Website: ulta-beauty
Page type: customer-info-address
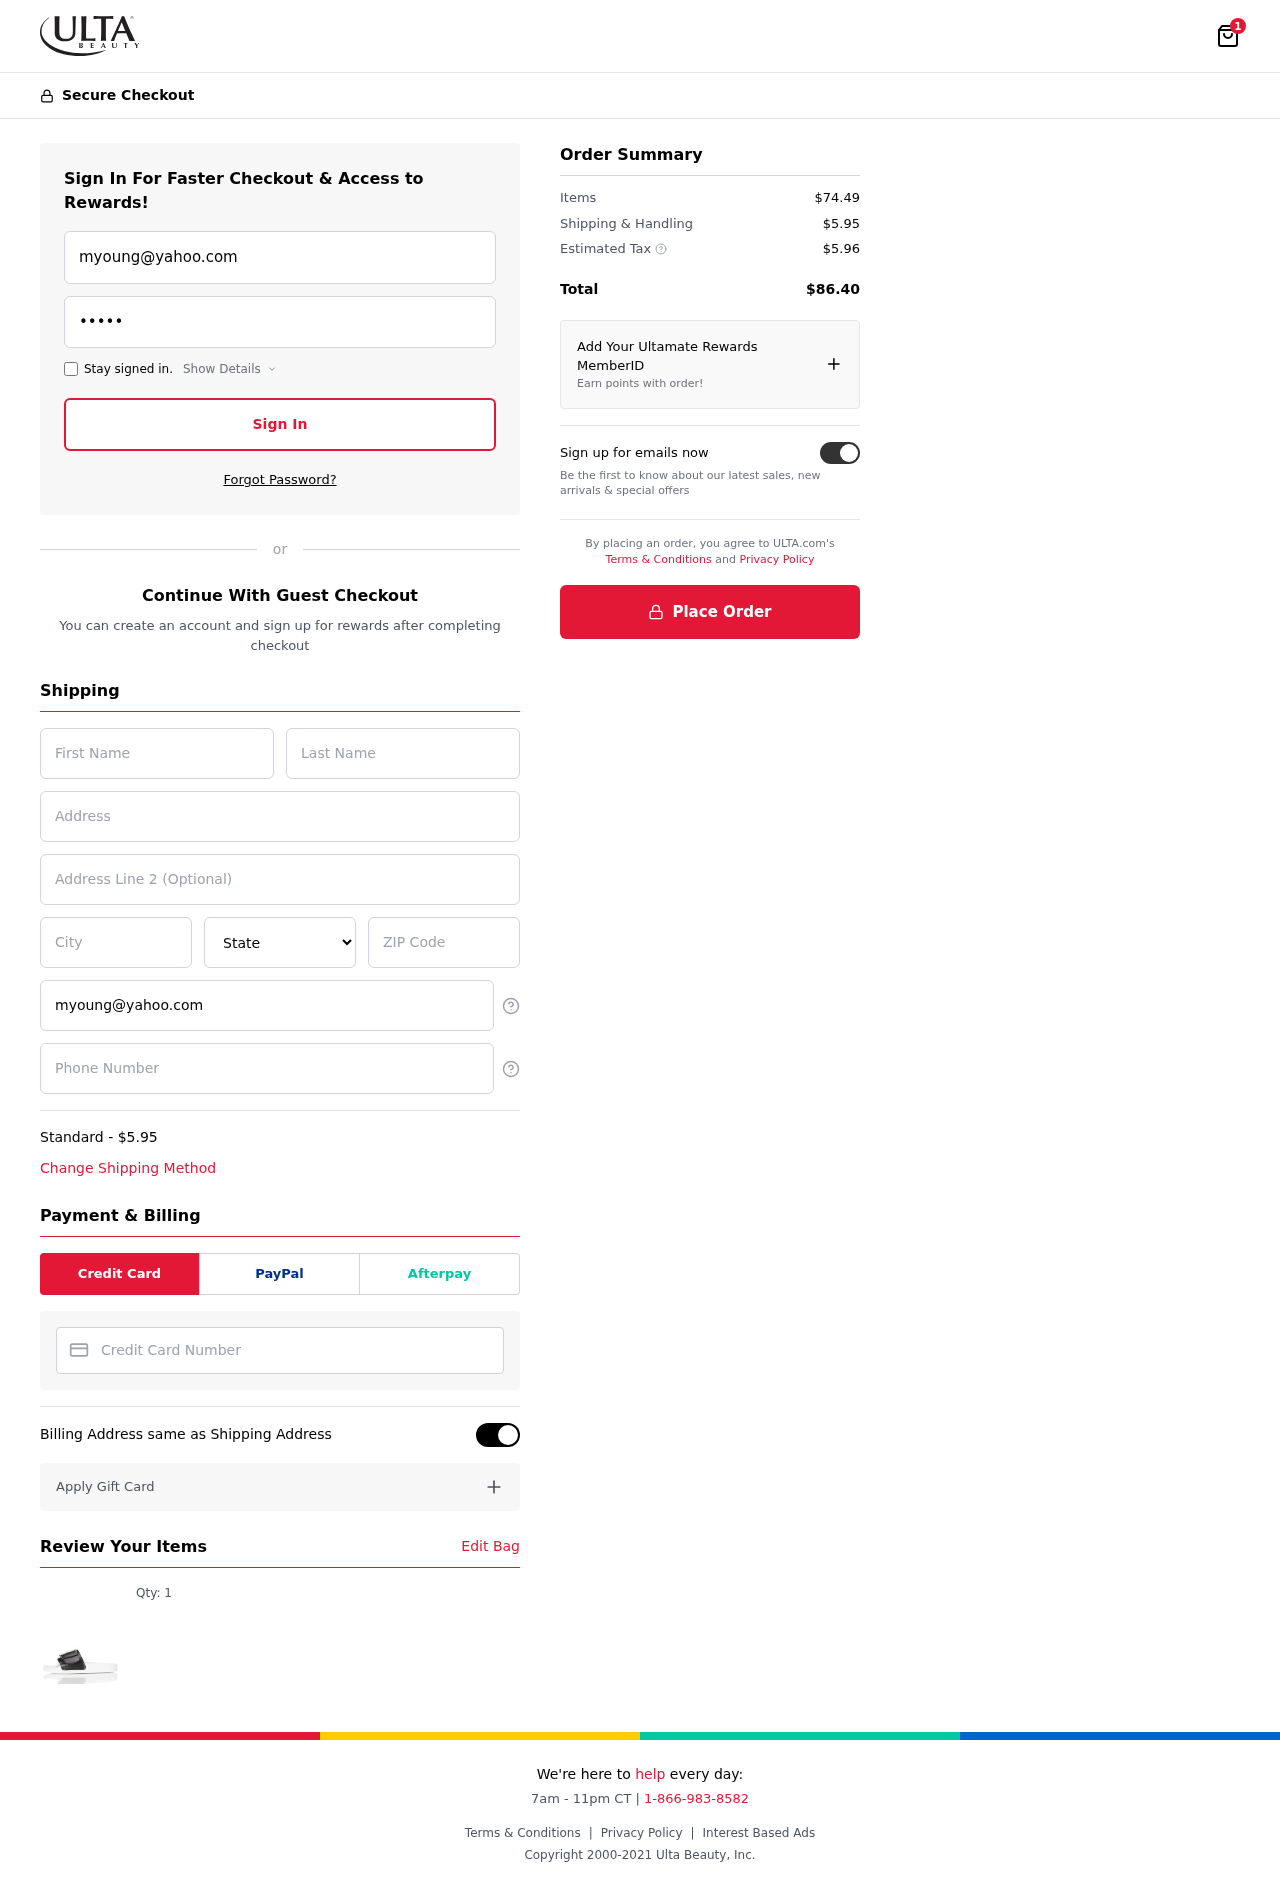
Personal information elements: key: PII_CARD_NUMBER
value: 2298 0534 8376 5794
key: PII_CITY
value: Andersonview
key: PII_EMAIL
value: myoung@yahoo.com
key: PII_FIRSTNAME
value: Melvin
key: PII_LASTNAME
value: Young
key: PII_PHONE
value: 7756432393
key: PII_POSTCODE
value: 32654
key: PII_STATE
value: Kentucky
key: PII_STREET
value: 849 Andrew Forge
Product elements: key: PRODUCT1_QUANTITY
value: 1
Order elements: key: ORDER_NUM_ITEMS
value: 1
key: ORDER_SHIPPING_COST
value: $5.95
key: ORDER_ITEMS_TOTAL
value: $74.49
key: ORDER_SHIPPING_COST2
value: $5.95
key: ORDER_TAX
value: $5.96
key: ORDER_TOTAL
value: $86.40